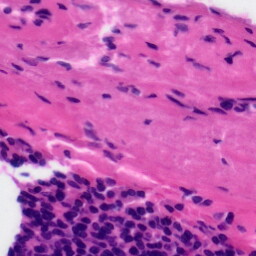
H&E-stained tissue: Tonsil